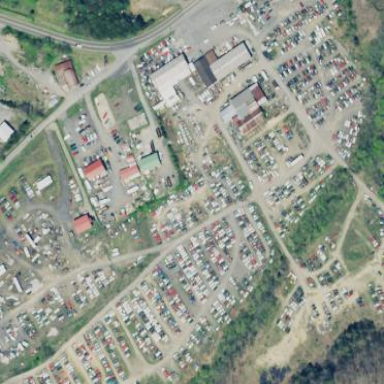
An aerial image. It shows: Industrial area designated as scrap yard.